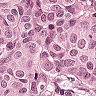
Metastatic tissue present: yes